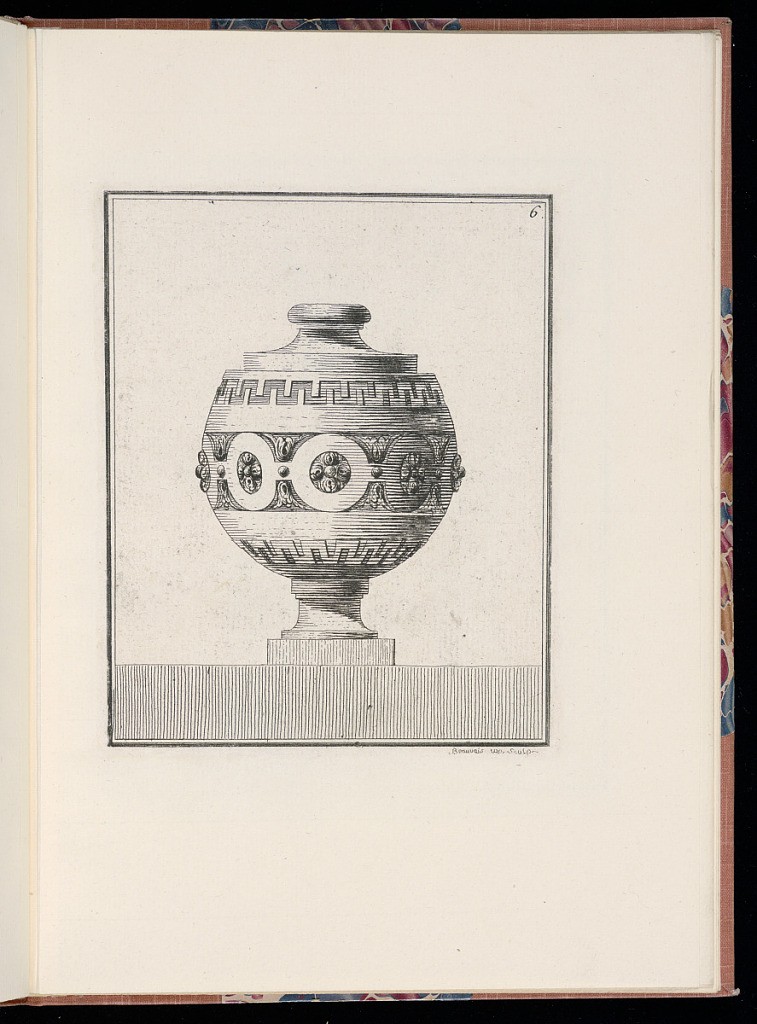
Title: Ornamental Vase Design
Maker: Jacques-Philippe de Beauvais, French, 1739 – 1781
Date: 1760-1764
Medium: Etching on laid paper
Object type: Print
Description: Globular vase with a narrow mouth. The vase is decorated with meanders and a band of rosettes around the belly. The vase is elevated on a small, simple plinth. The plate is signed and numbered.